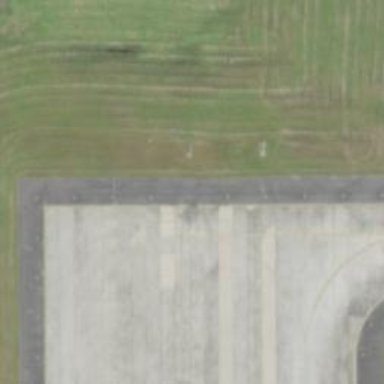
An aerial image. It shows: View of taxiway at the airport.